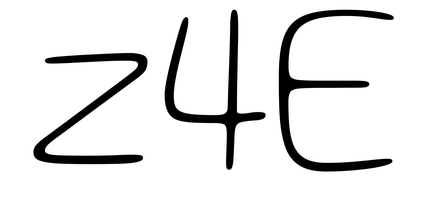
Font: Gluten_Thin